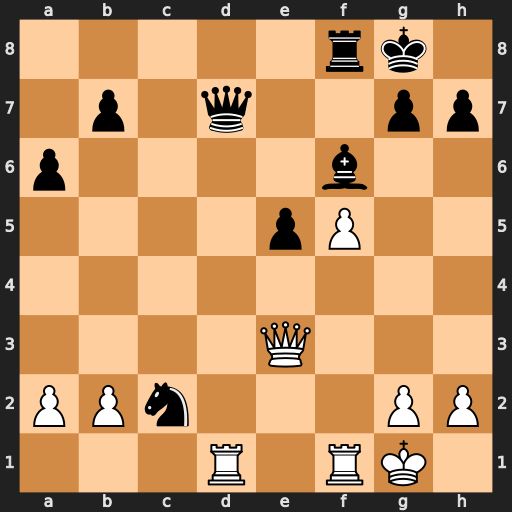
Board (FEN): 5rk1/1p1q2pp/p4b2/4pP2/8/4Q3/PPn3PP/3R1RK1
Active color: w
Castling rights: -
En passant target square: -
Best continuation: Qb3+ Qf7 Qxc2